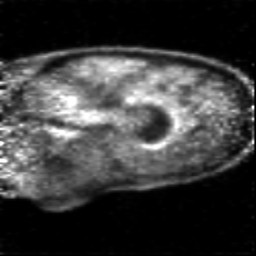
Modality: PET
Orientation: sagittal
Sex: female
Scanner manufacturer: siemens